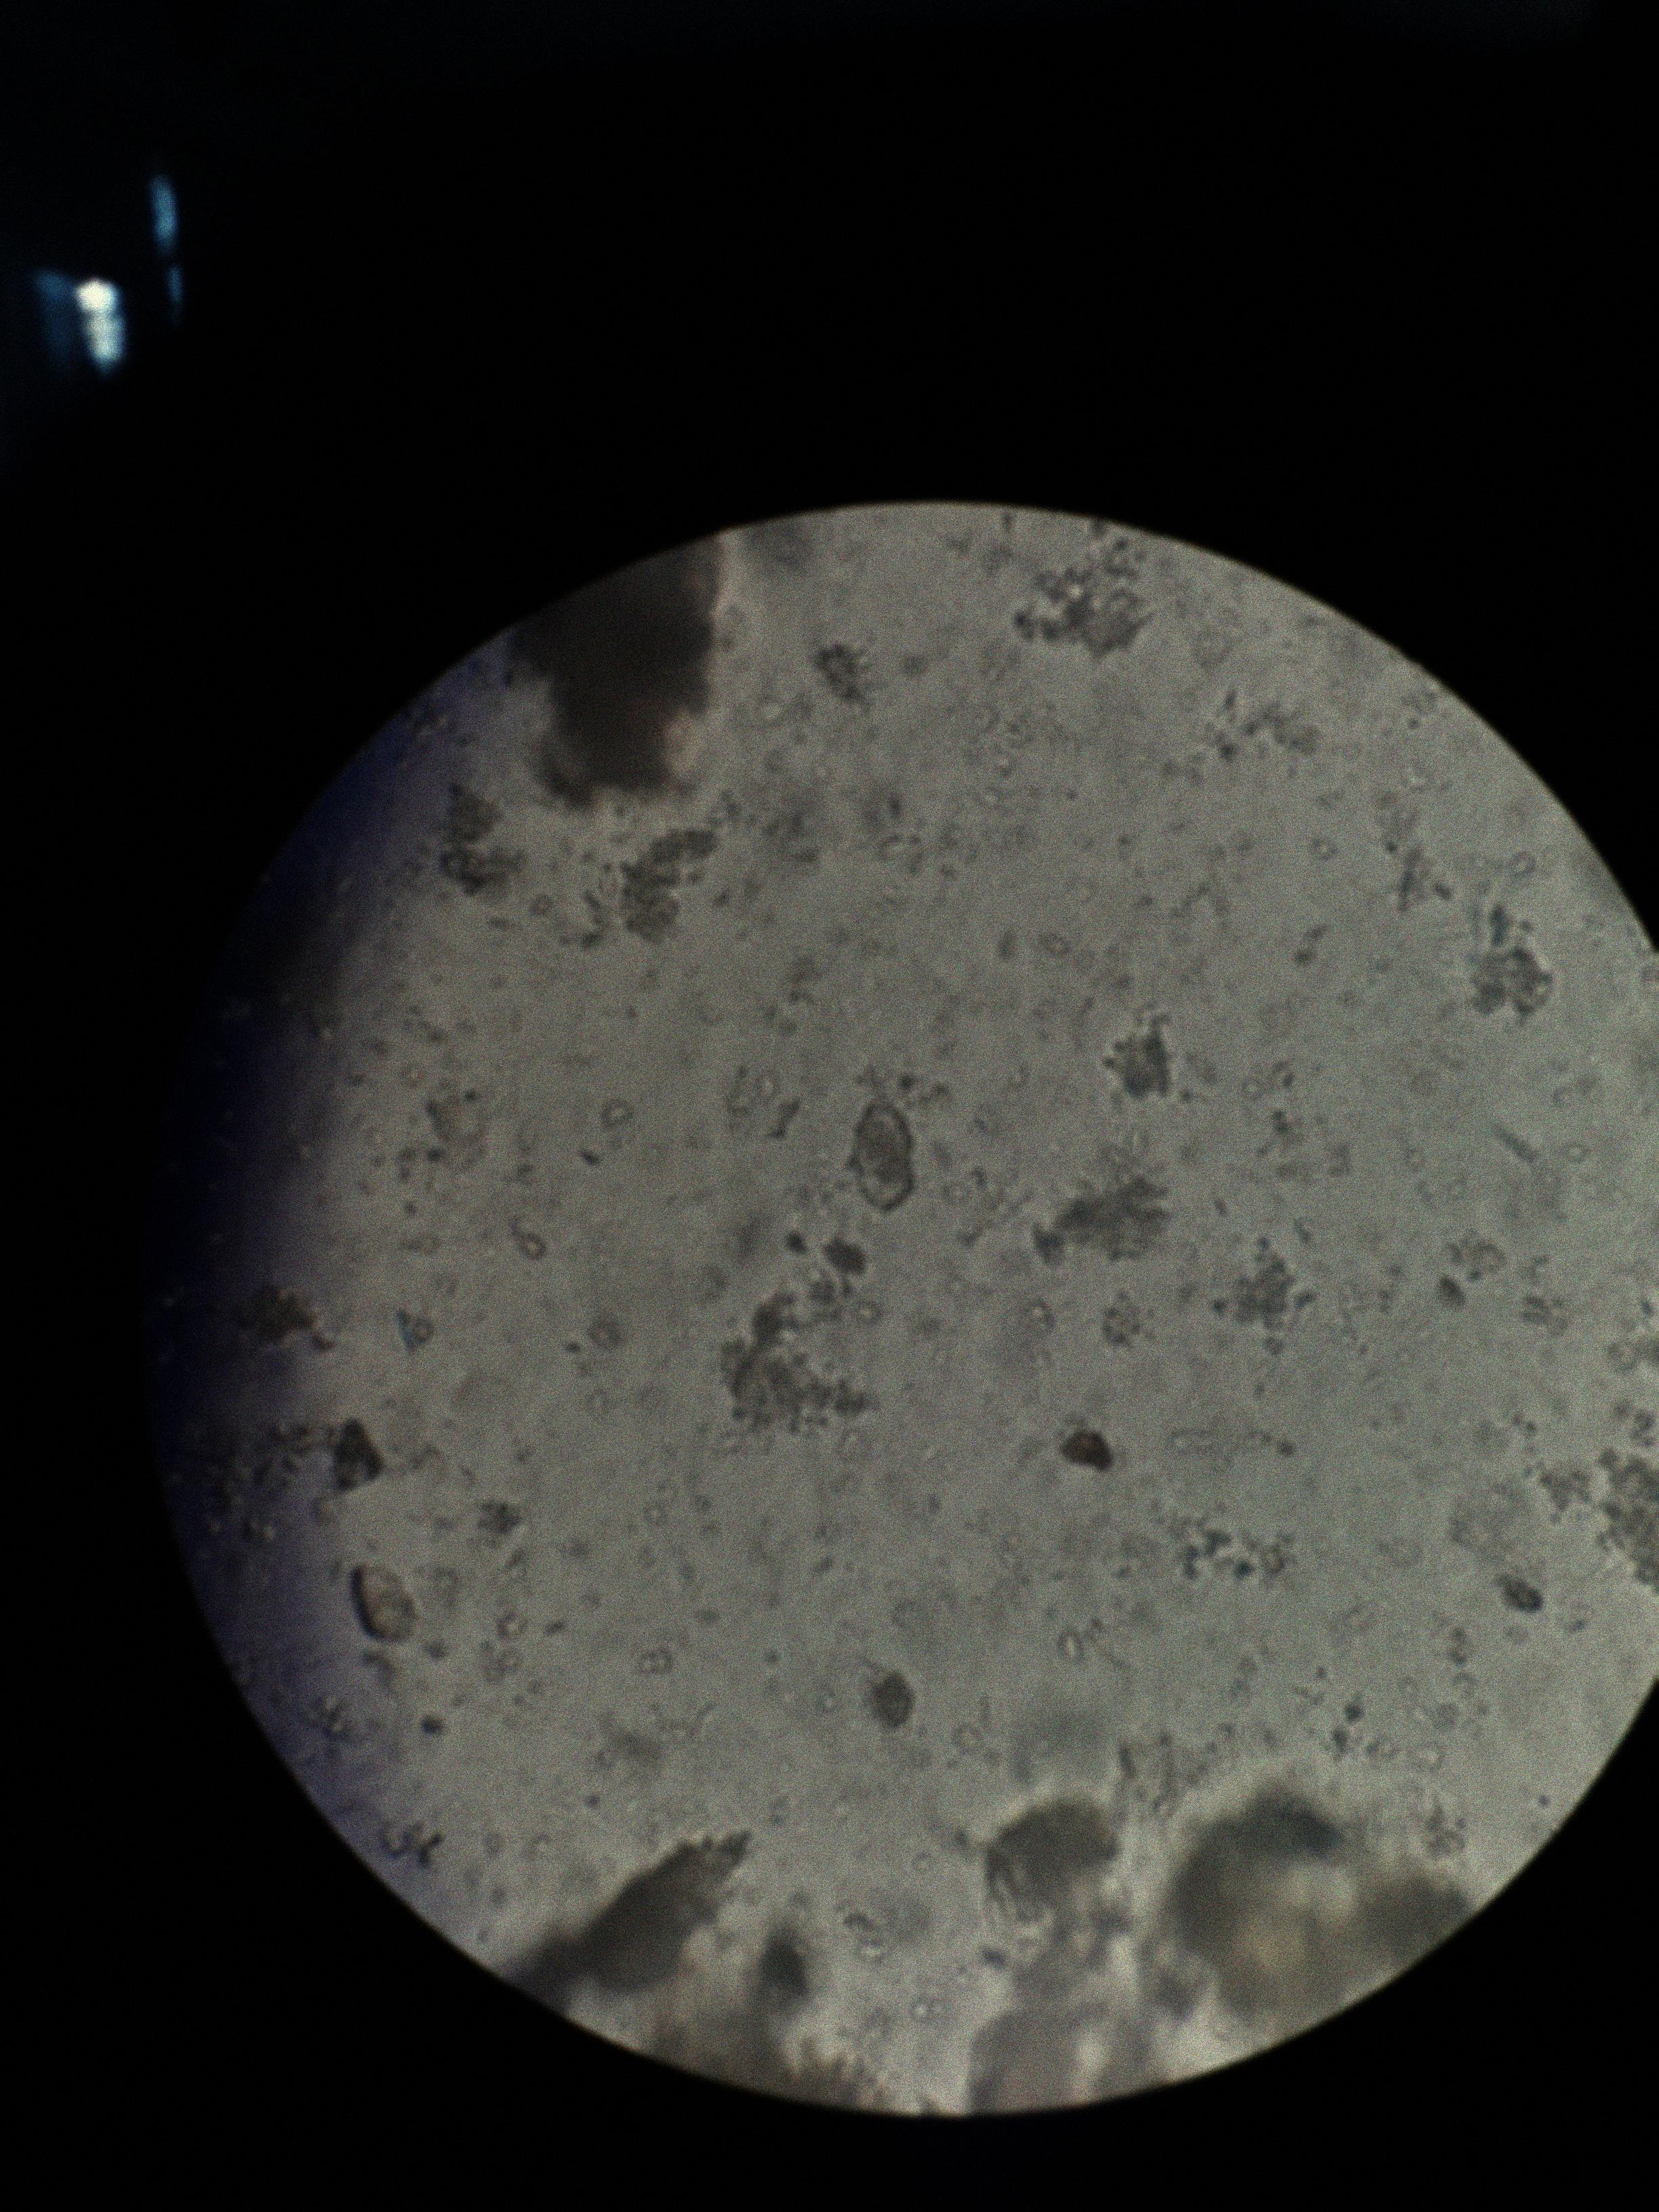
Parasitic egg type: Capillaria philippinensis